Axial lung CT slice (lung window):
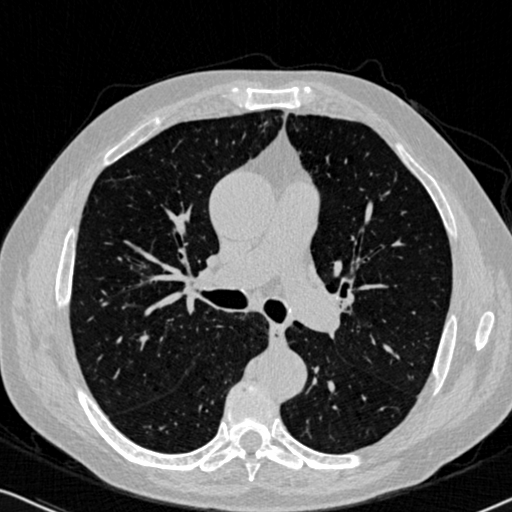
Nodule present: no